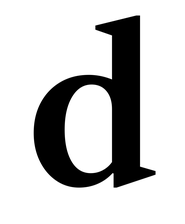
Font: LibreCaslonText_SemiBold